Question: Why would (on hover) the below, spills out onto past the UL box?
Shouldn't it have a 3px border all around to prevent such happening?

Here's the markup
'''
<!DOCTYPE html>
<html>
<head>
<style type="text/css">
#container {
width: 200px;
float: left;
font-family: Arial;
font-size: 10pt;
}
#one {
height: 200px;
border: 1px solid red;
display: none
}
#two {
width: 8px;
height: 8px;
border: 1px solid blue;
float: left;
}
#menu, ul {
list-style: none;
padding: 3px;
margin: 0;
cursor: default;
width: 200px;
}
#menu, ul, li {
padding: 3px;
}
#menu li:hover{
background: blue;
color: #fff;
}
</style>
<script type="text/javascript">
function showMenu(){
document.getElementById("one").style.display="block";
}
function hideMenu(){
document.getElementById("one").style.display="none";
}
</script>
</head>
<body>
<div id="container">
<div id="one" onclick="hideMenu()">
<ul id="menu">
<li>Item 1</li>
<li>Item 2</li>
</ul>
</div>
</div>
<div id="two"><img src="images/arrow_double.png" onclick="showMenu()"></div>
</body>
</html>
'''
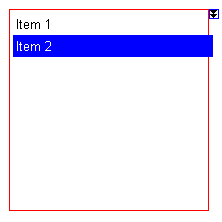
Answer: Your main container has 'width:200px' :
'''
#container {
width: 200px;
}
'''
Then inside you're setting an object with 'width:200px' and 'padding:3px' it's equal to '206px' total width:
'''
#menu, ul {
padding: 3px;
width: 200px;
}
'''
You have two solutions:
- One use this property : That makes all 'border' and 'padding' values to be inside the fixed width.'''
#menu, ul {
box-sizing:border-box;
}
'''
- Two fix your width:'''
#menu, ul {
width:194px; /*200 - padding for both sides*/
padding:3px;
}
'''